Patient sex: F
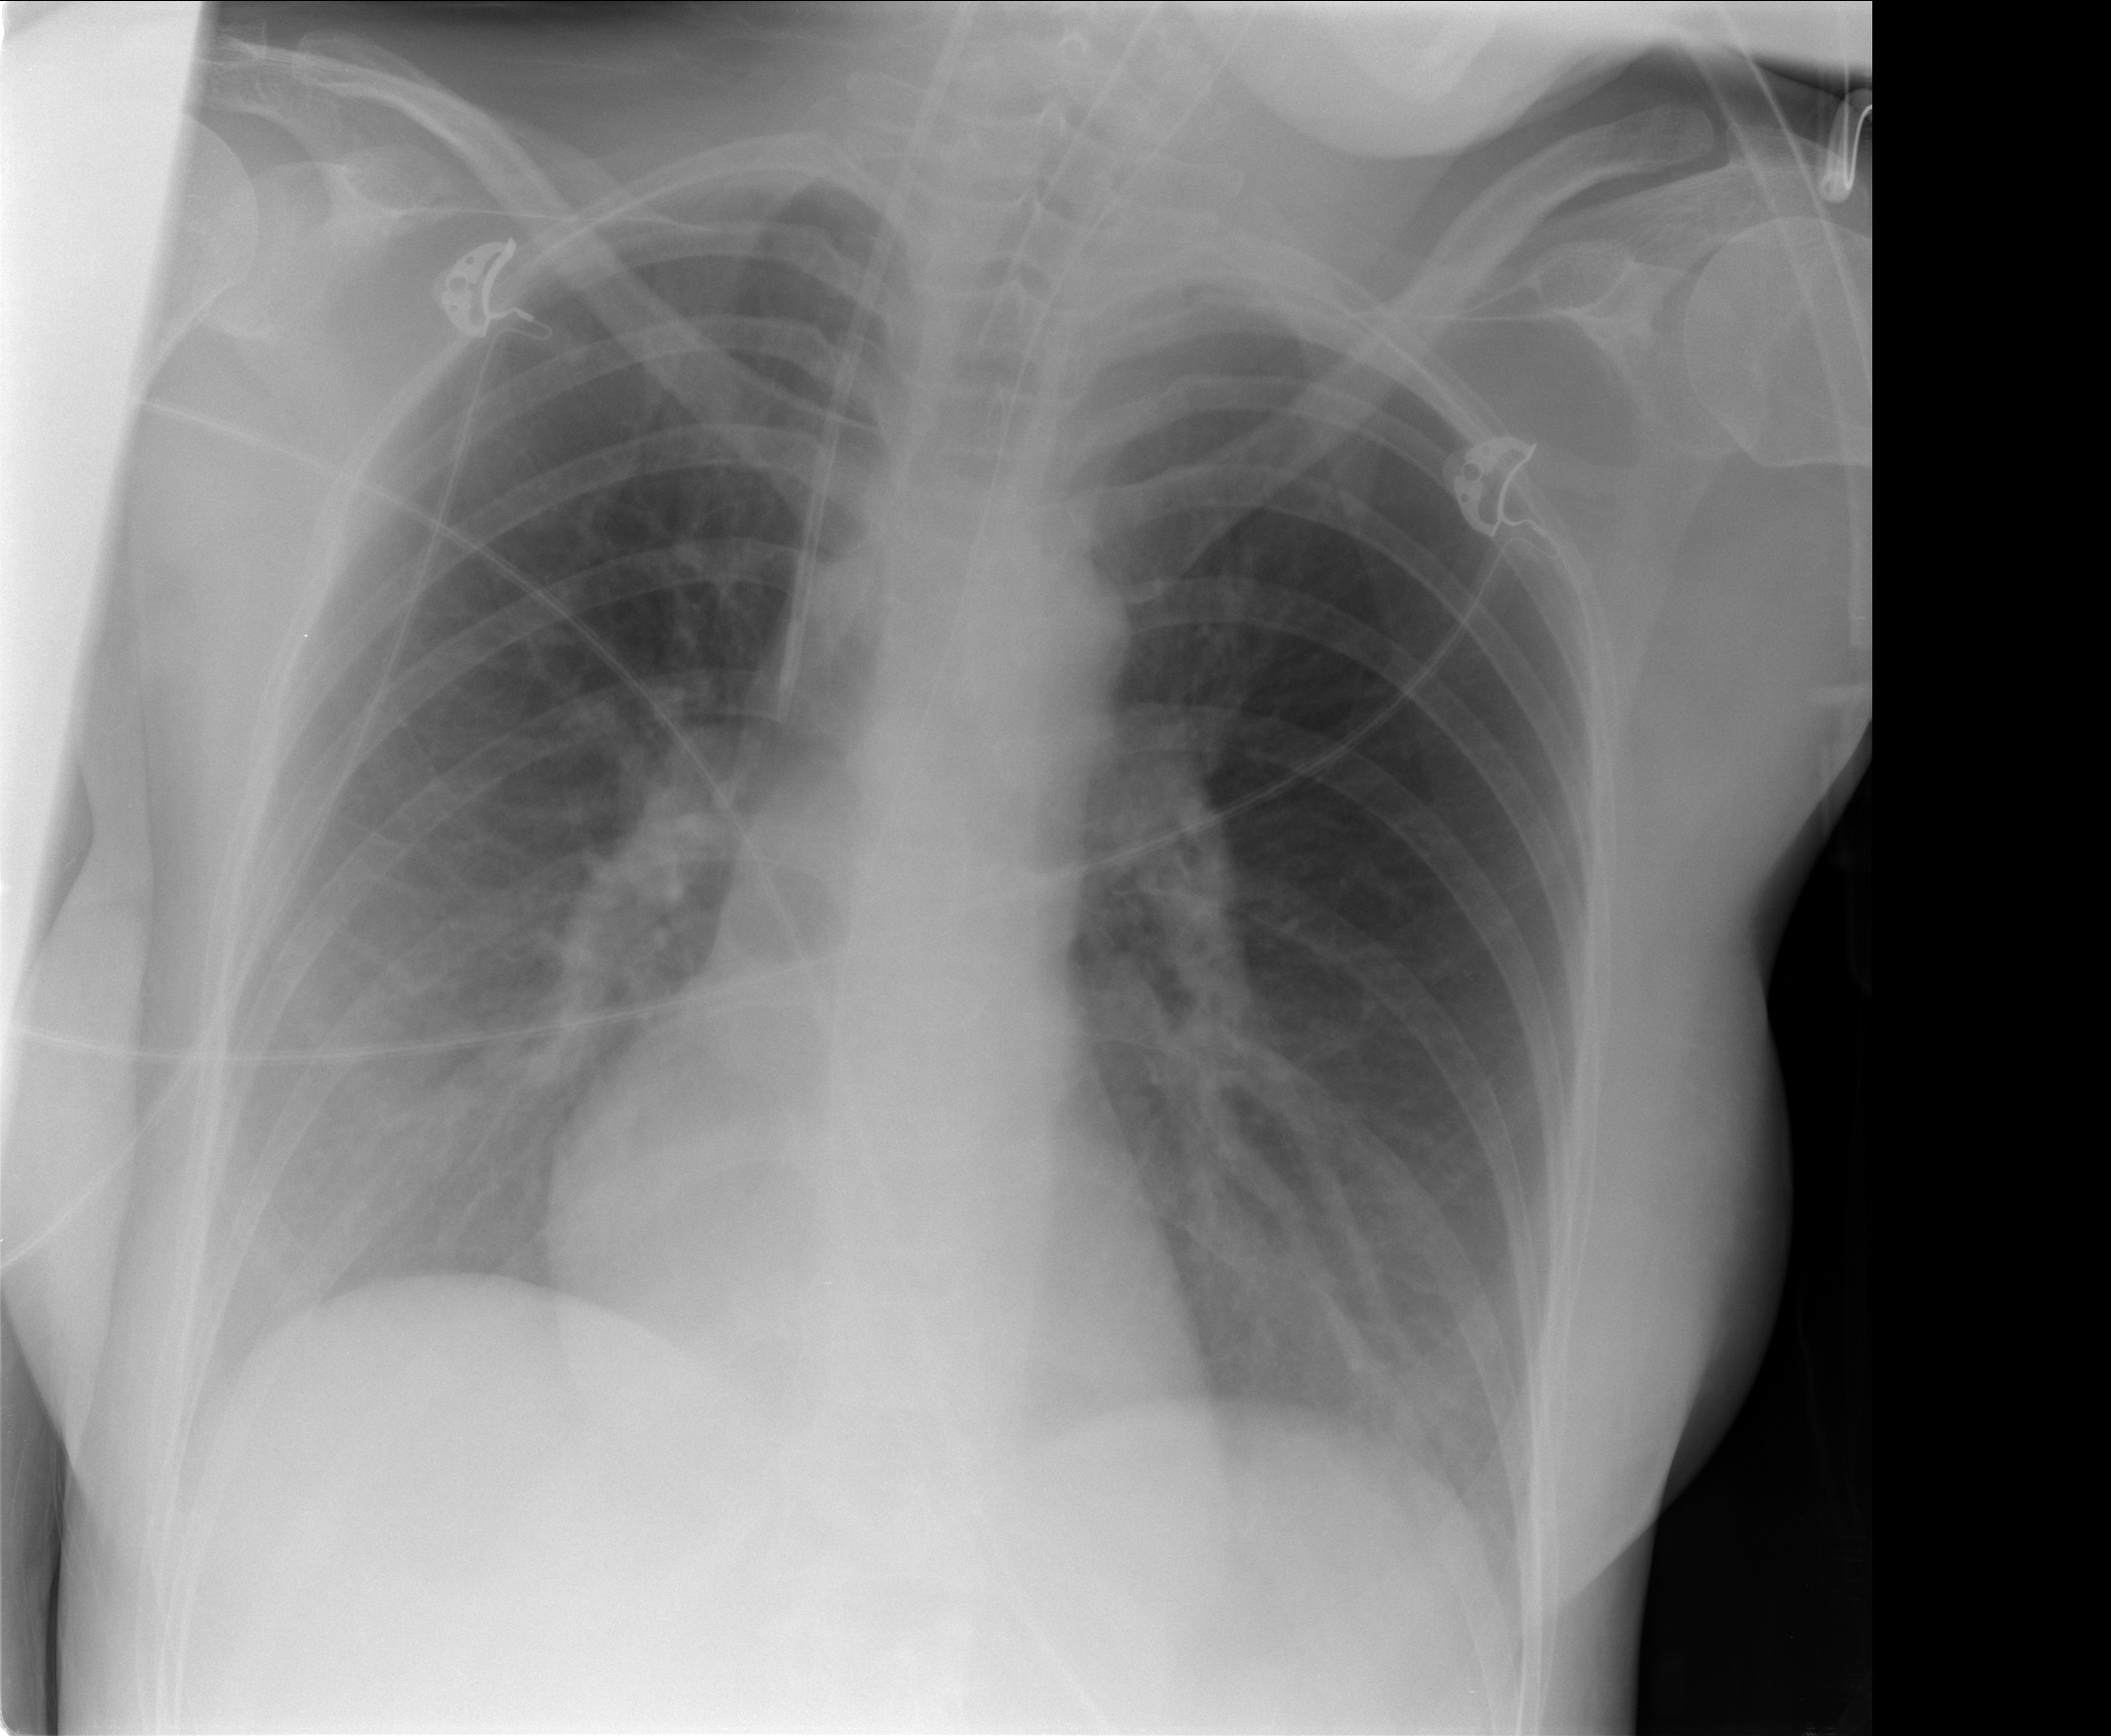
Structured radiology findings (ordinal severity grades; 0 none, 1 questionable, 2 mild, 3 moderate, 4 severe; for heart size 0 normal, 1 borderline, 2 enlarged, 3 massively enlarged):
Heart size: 0
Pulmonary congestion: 0
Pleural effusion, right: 0
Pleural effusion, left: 0
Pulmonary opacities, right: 1
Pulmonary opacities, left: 1
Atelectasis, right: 0
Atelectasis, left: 0